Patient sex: M
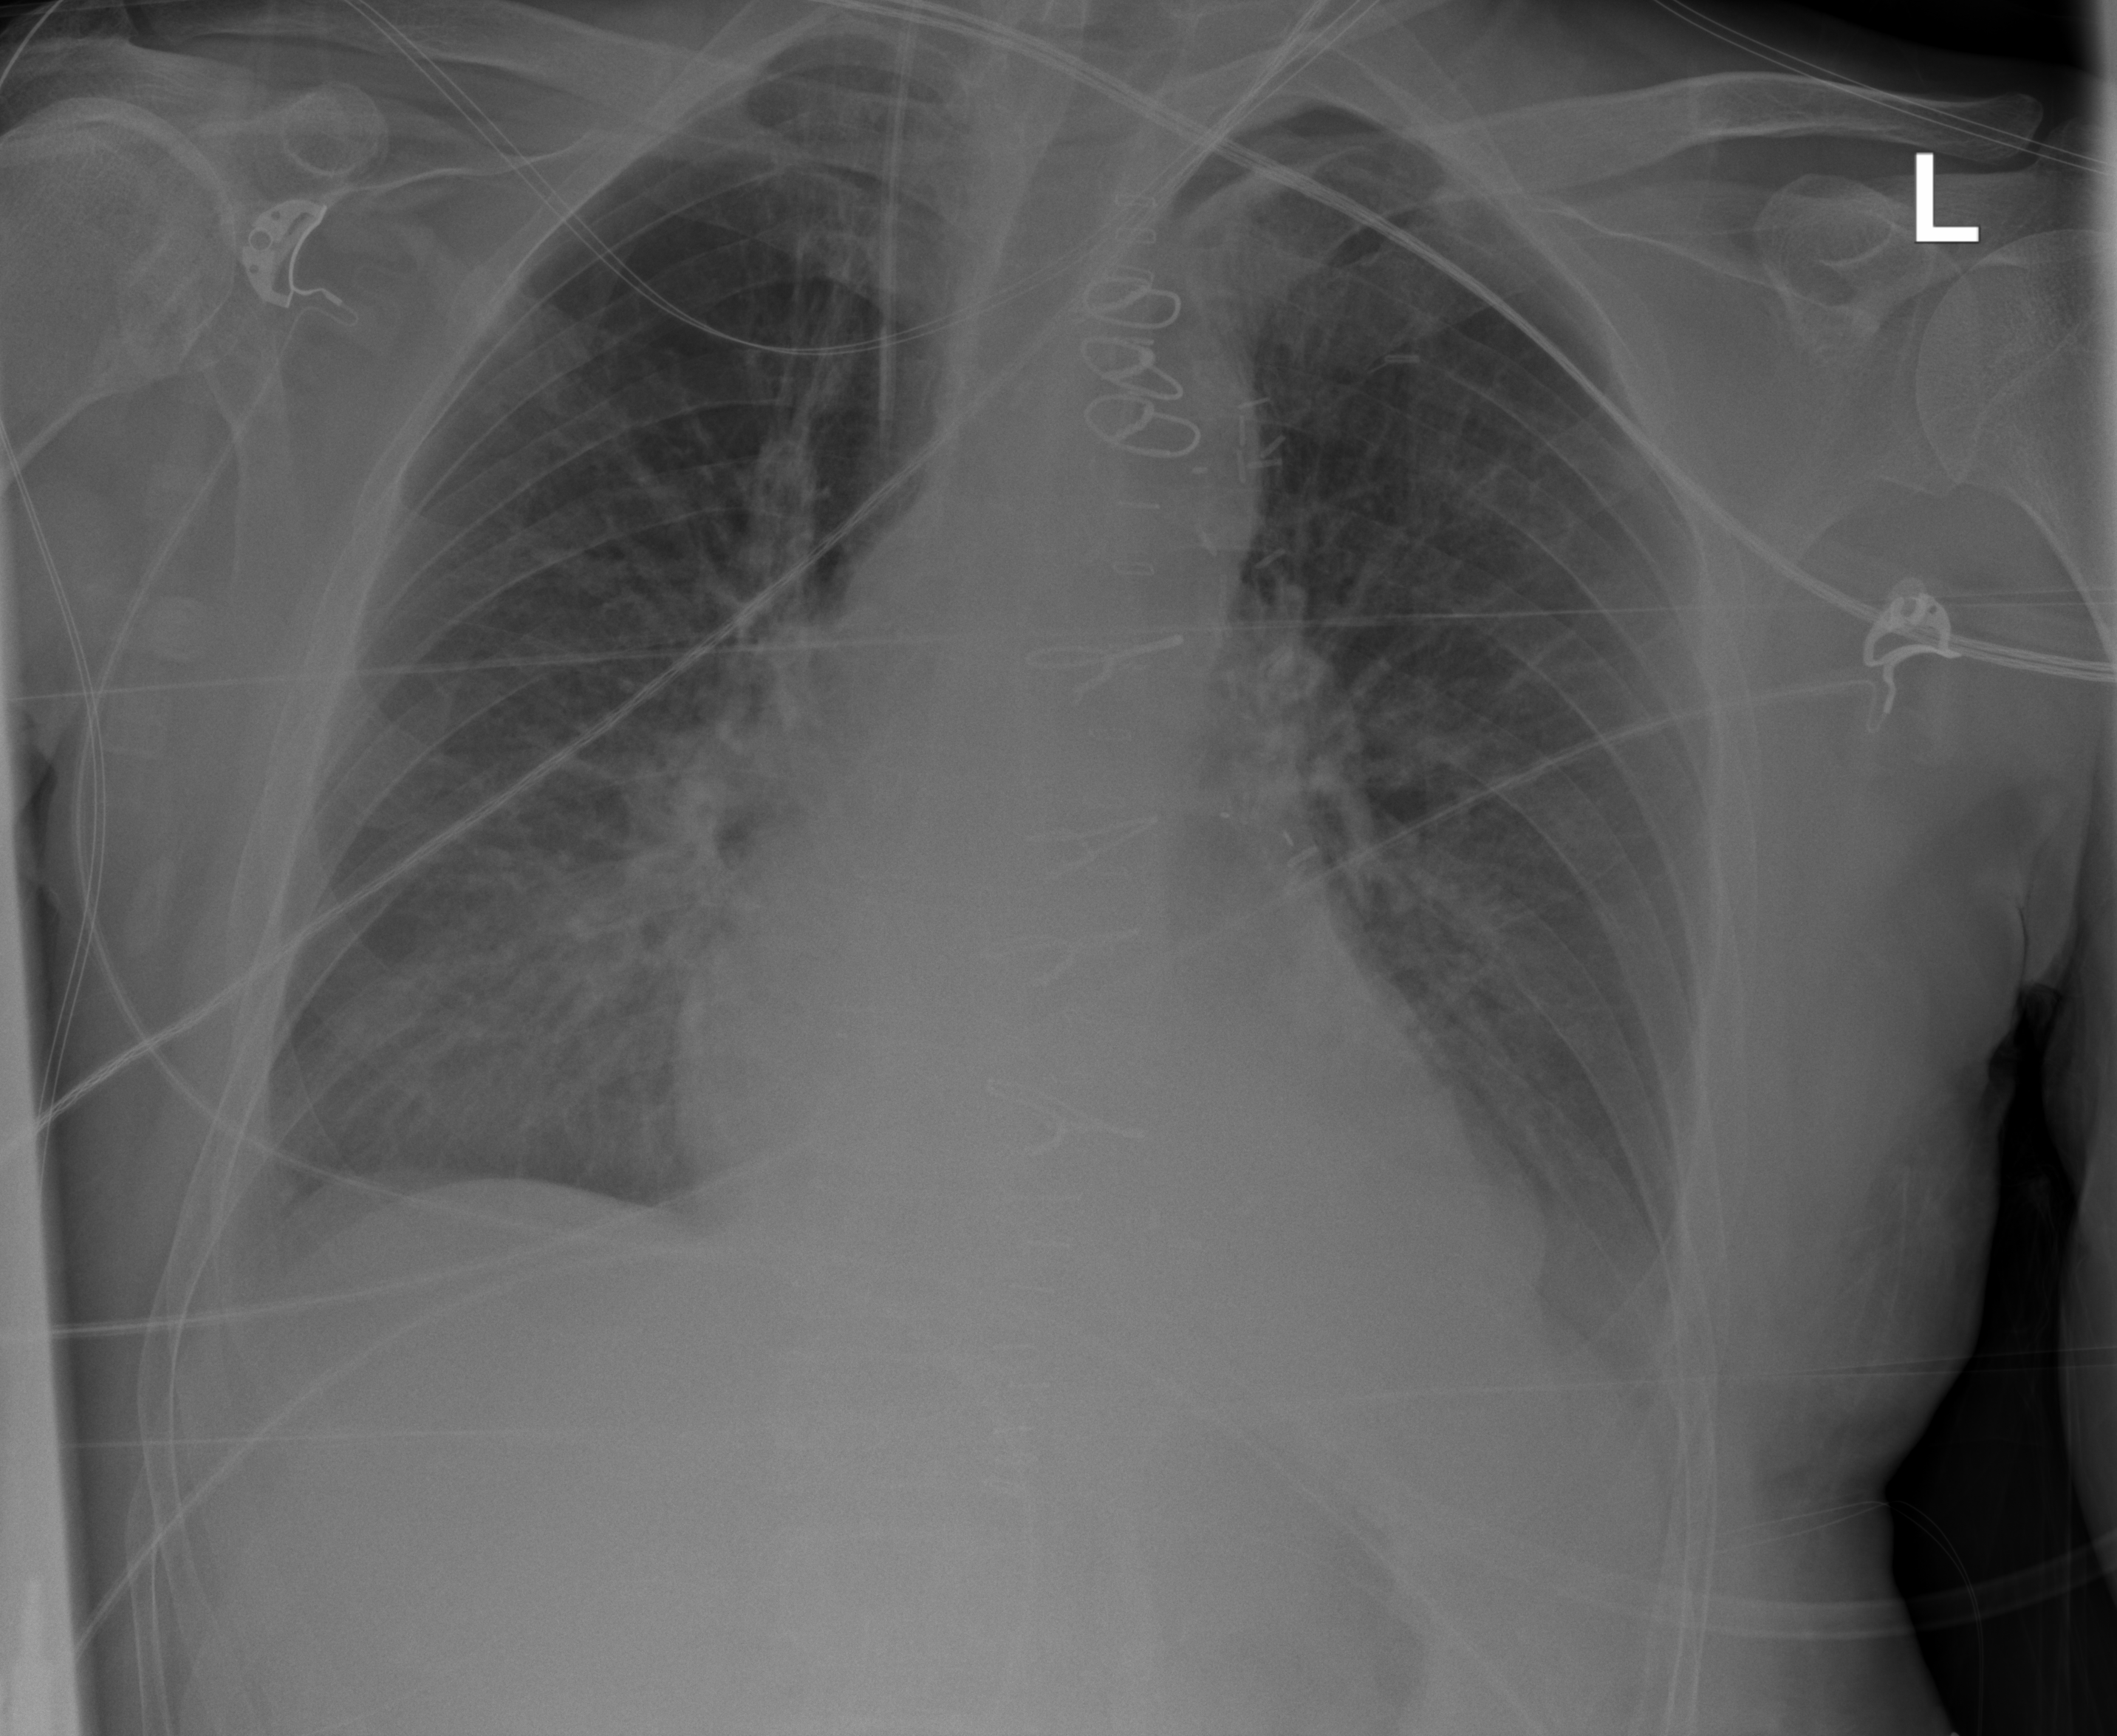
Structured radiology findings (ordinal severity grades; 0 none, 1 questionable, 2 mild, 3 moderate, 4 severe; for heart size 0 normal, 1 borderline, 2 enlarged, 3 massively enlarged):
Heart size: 1
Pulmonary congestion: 2
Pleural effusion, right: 2
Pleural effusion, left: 0
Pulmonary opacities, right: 0
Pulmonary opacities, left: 0
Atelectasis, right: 2
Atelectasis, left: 2